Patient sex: M
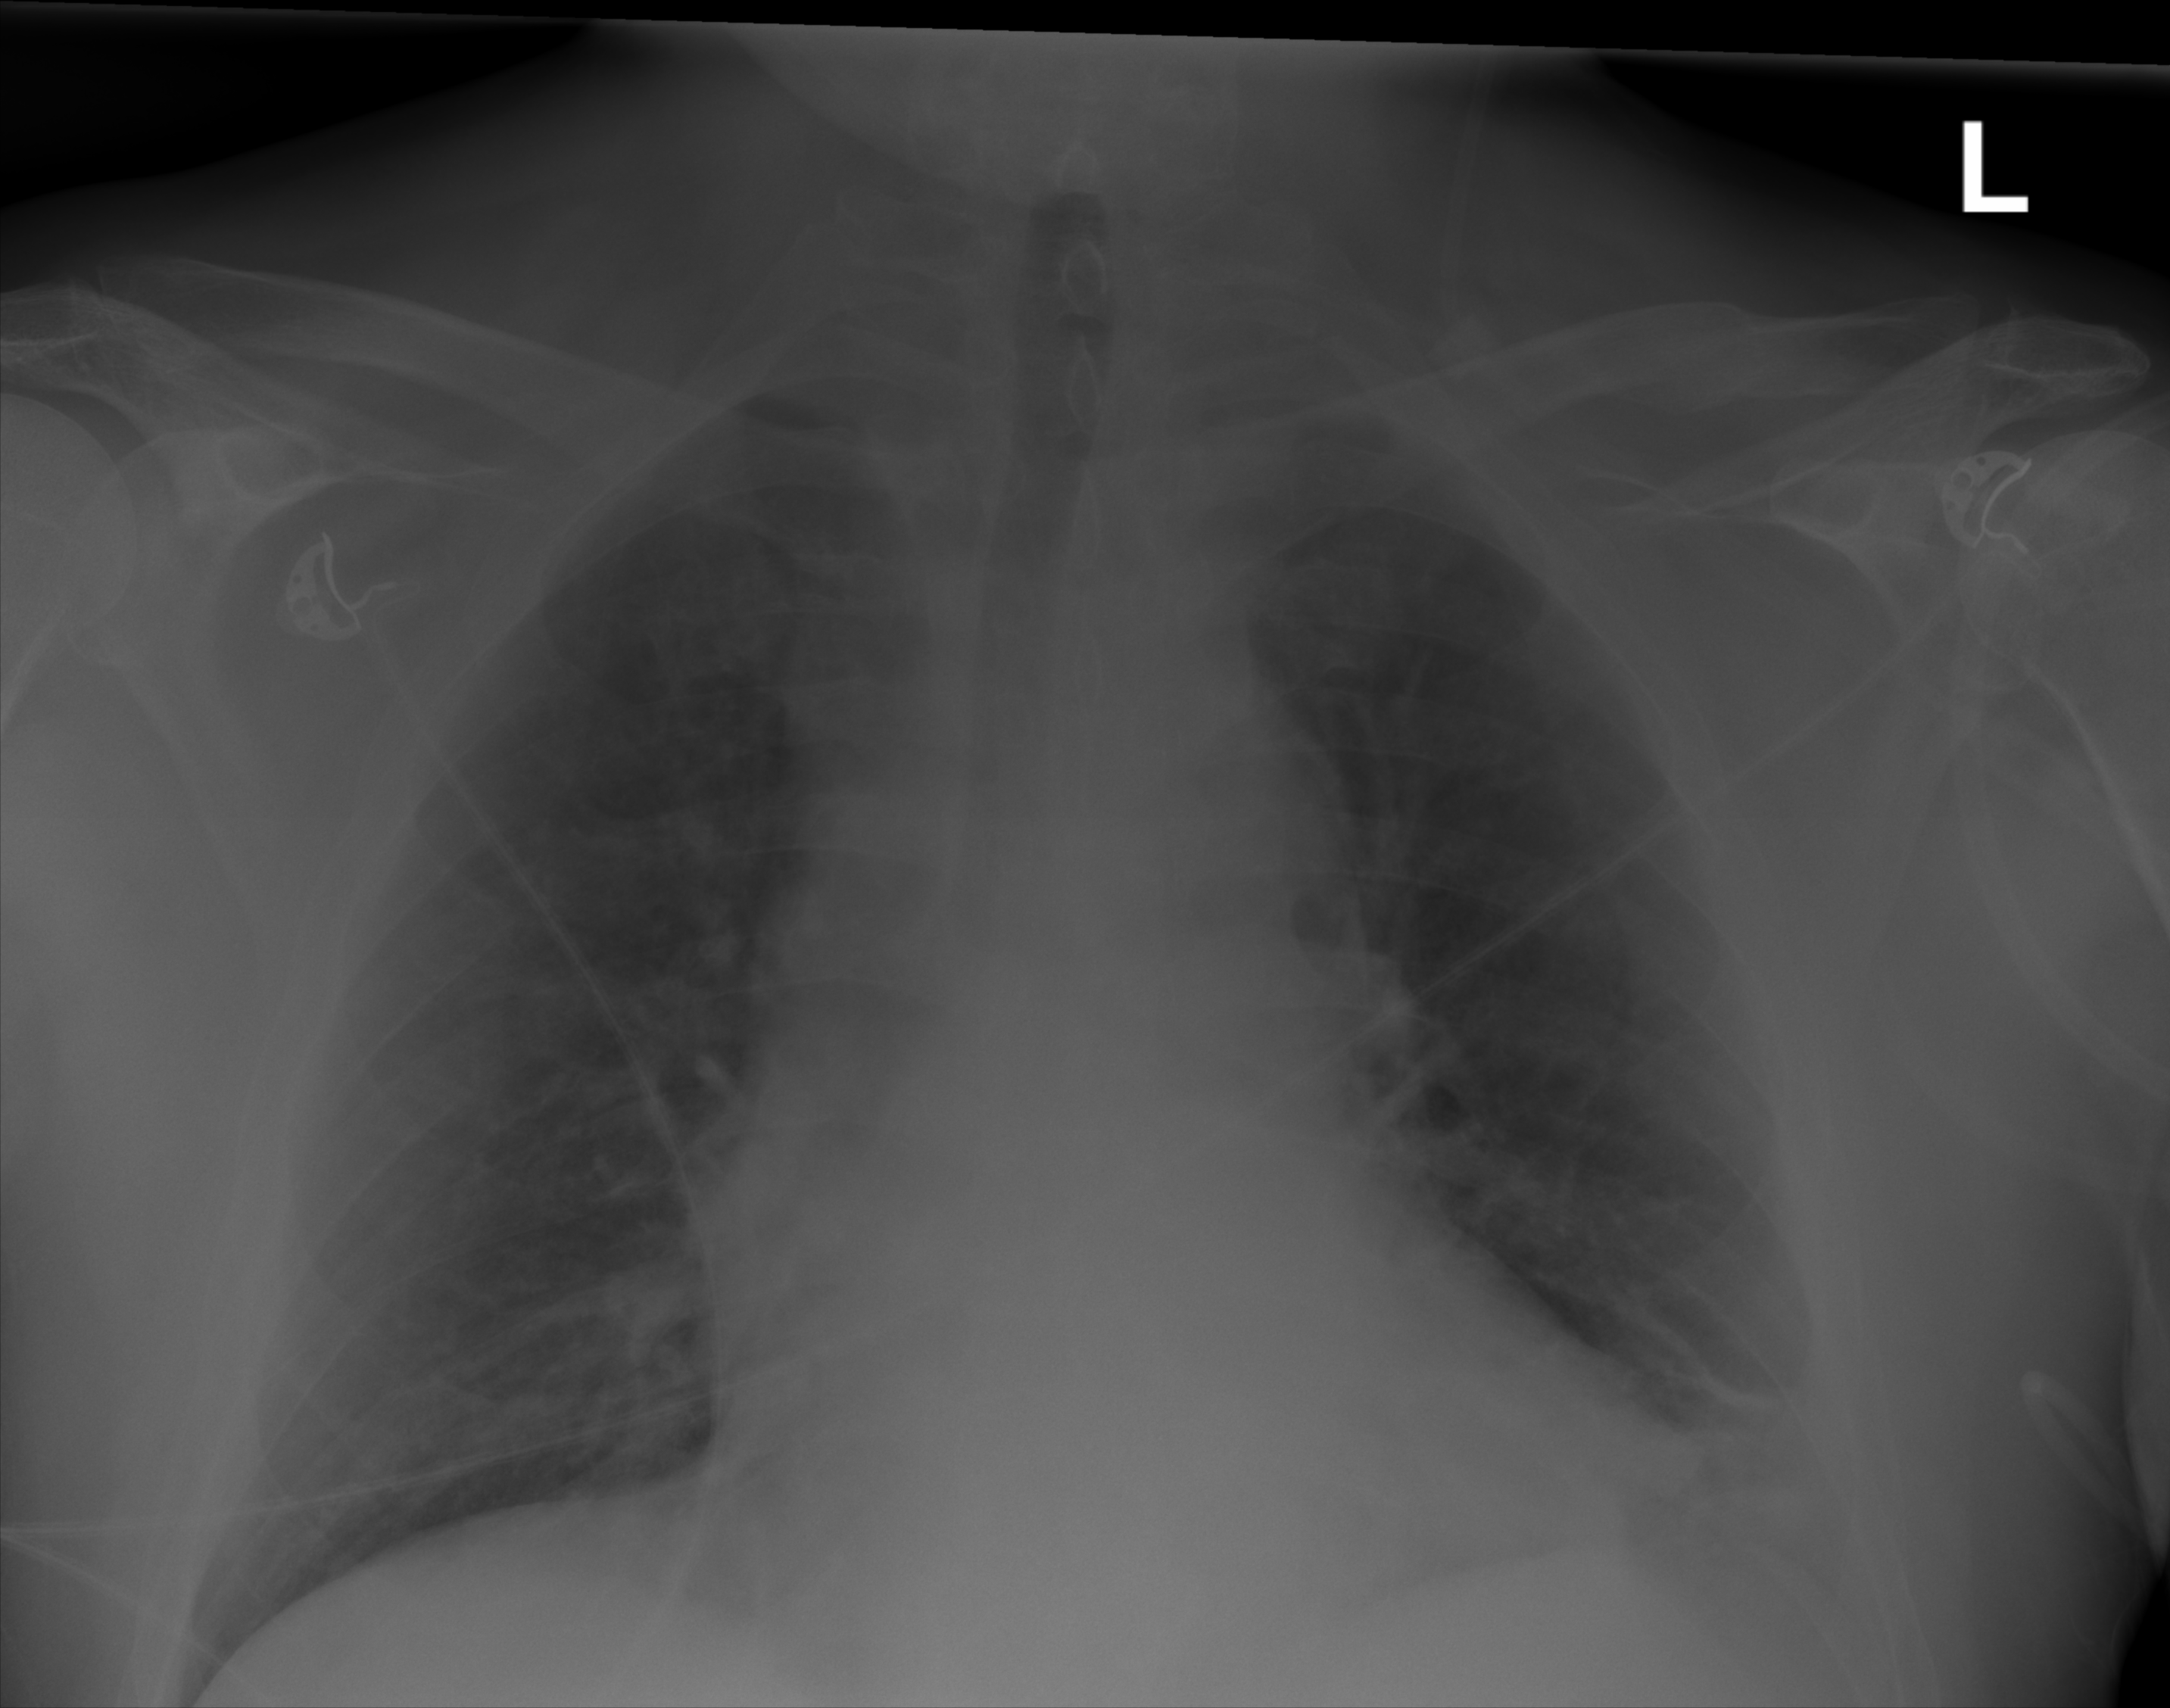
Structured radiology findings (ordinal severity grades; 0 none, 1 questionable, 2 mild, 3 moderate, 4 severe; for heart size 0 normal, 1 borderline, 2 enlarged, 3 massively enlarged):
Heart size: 1
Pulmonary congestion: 0
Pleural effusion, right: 0
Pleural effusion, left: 0
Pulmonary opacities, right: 0
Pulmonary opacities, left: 0
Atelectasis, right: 0
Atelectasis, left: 2